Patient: sex F, age 37
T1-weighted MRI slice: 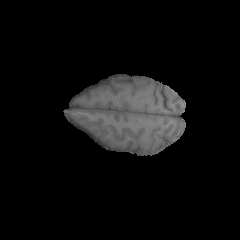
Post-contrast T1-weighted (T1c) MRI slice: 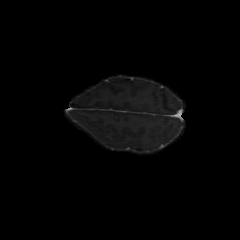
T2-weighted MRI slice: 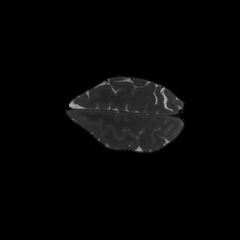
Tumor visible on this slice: no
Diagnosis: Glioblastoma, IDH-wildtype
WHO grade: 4